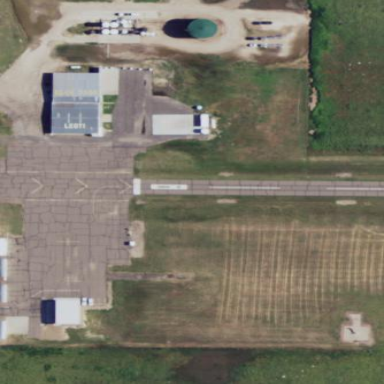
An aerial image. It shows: Apron at the airport.